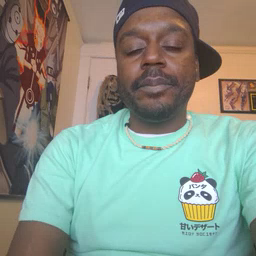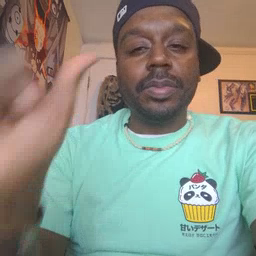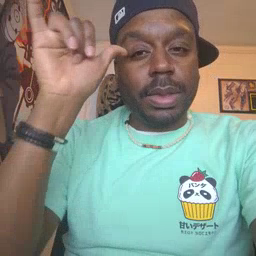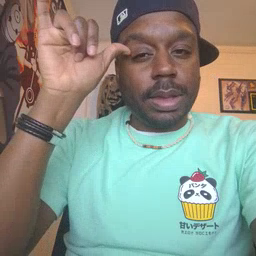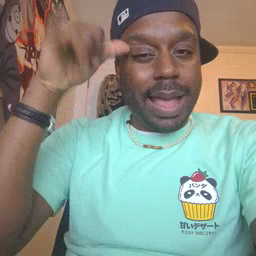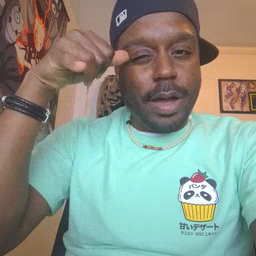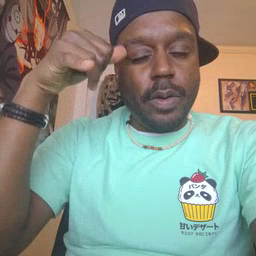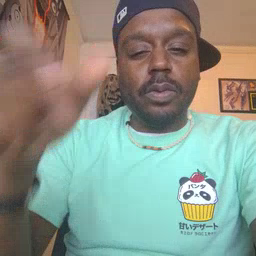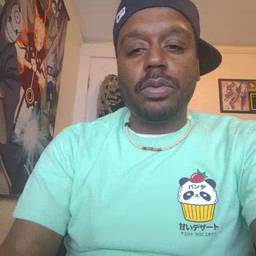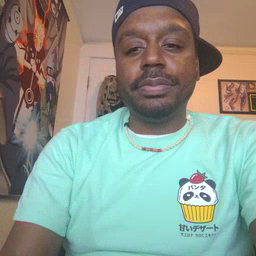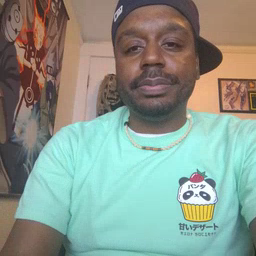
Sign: cow